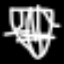
Label: diamond